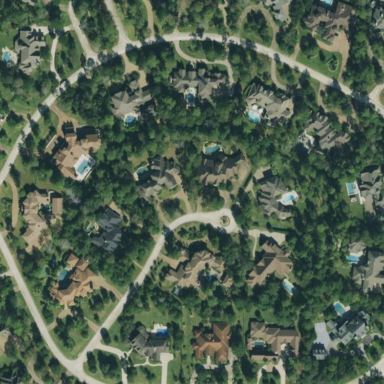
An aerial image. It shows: Residential area within neighborhood.